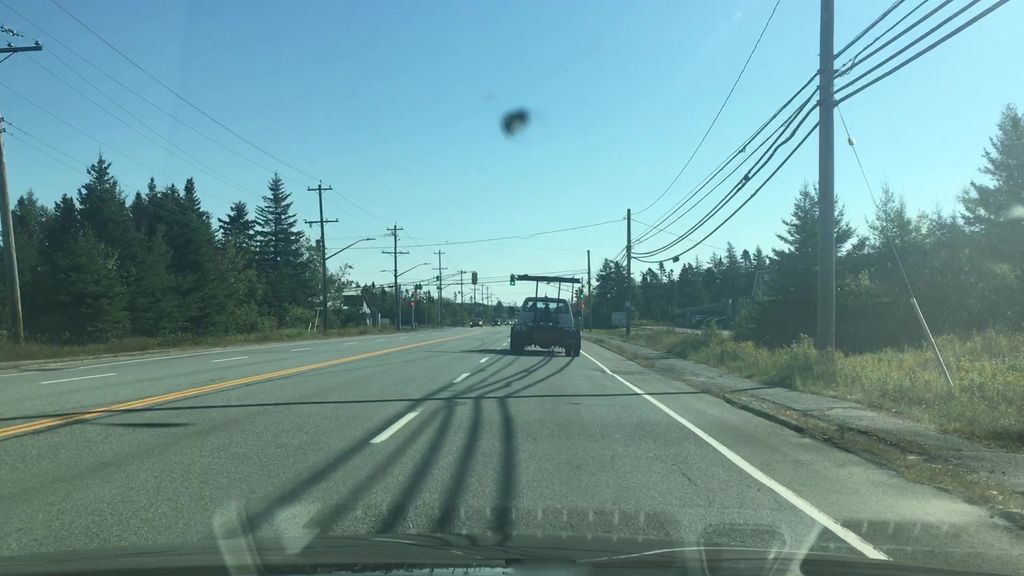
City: halifax